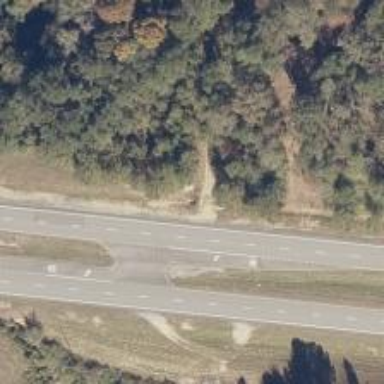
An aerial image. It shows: Primary highway with asphalt surface and dual carriageway.